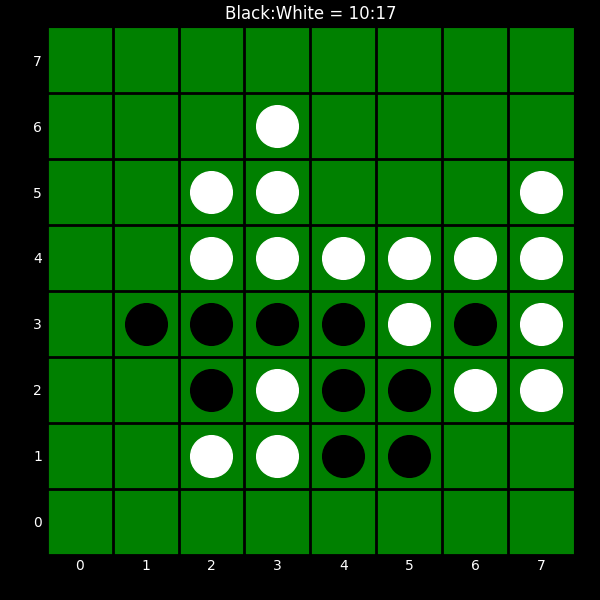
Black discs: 10
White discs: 17